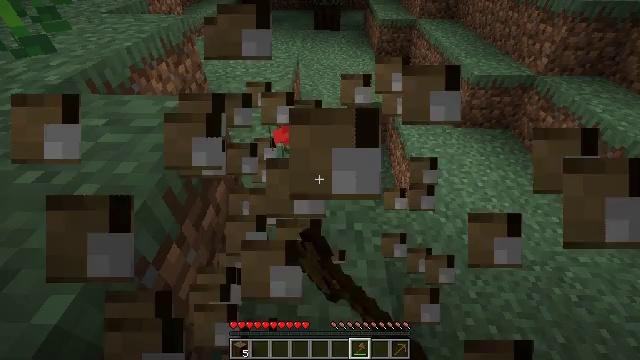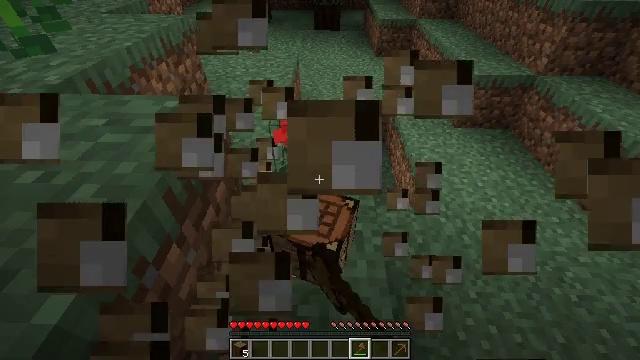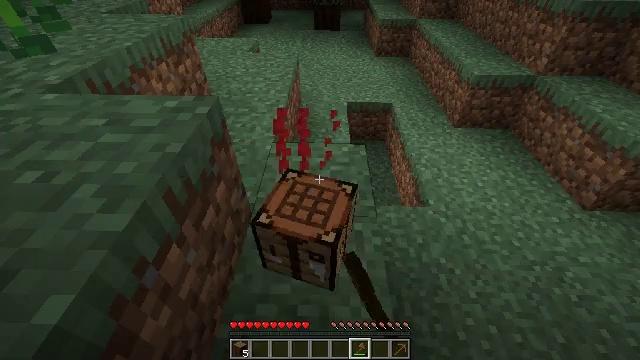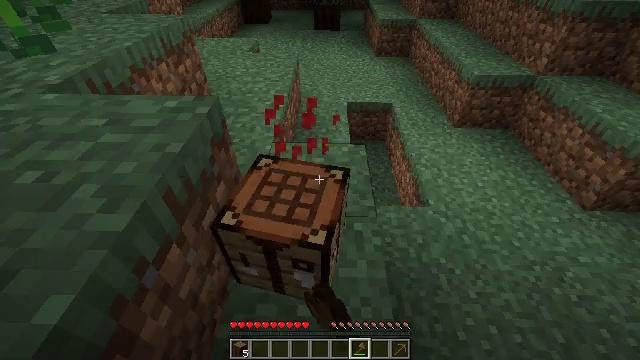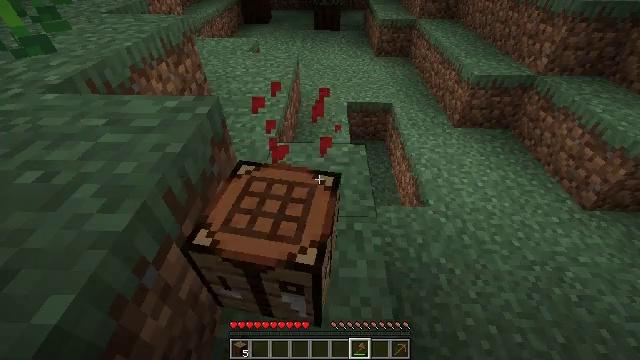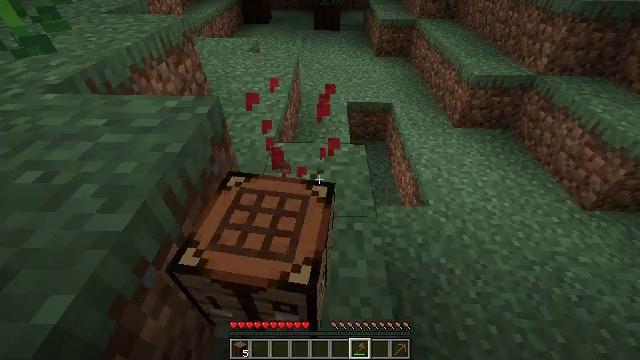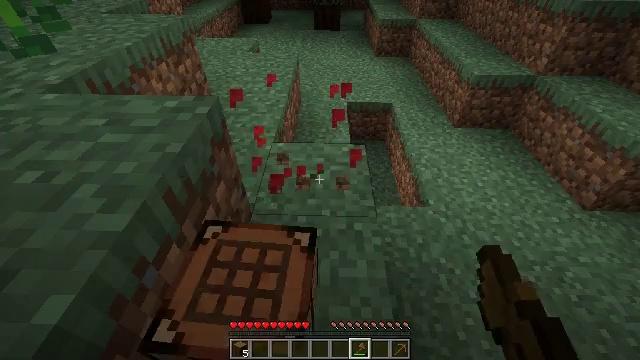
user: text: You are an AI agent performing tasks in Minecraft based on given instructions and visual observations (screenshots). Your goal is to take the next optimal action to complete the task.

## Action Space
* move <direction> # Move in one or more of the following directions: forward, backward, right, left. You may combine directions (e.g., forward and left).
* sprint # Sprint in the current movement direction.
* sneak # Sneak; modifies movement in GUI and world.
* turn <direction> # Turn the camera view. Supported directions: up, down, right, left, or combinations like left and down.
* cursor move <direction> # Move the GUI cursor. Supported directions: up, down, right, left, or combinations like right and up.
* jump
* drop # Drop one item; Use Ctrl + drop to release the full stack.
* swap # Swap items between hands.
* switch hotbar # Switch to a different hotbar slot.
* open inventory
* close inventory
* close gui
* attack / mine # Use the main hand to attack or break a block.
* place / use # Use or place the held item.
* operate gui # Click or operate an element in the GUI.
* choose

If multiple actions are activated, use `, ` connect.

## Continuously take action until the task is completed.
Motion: motion action
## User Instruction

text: Gather poppy from the ground.
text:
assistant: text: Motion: attack / mine
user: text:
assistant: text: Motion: attack / mine
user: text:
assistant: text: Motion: attack / mine
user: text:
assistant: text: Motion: attack / mine
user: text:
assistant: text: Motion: attack / mine
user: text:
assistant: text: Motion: attack / mine
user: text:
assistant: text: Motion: attack / mine